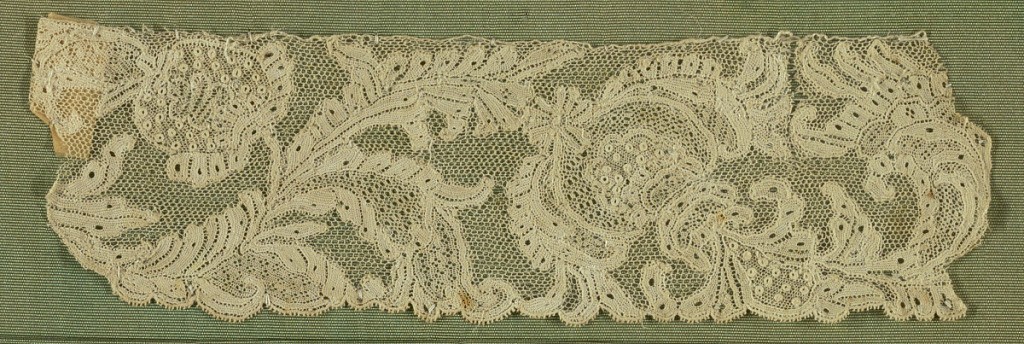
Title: Cooper Union Museum Lace Study Card
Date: ca. 1750
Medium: linen Technique: needle lace
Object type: Fragment
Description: Border fragment with an elaborate conventionalized serpentine floral design. Many minute rosettes in relief. Many openwork stitches in the design. Small scallops on the the border.